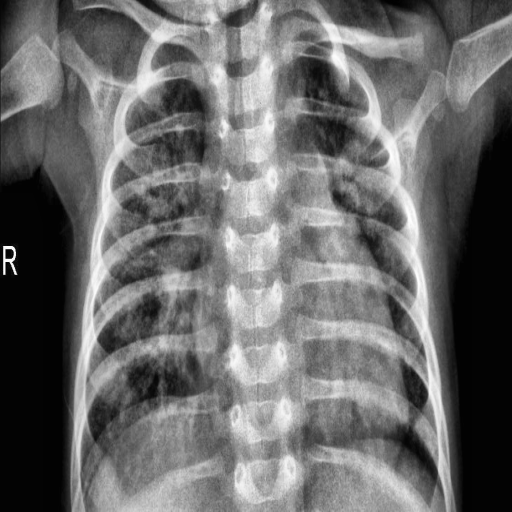
Finding: PNEUMONIA